Interaction volume radius: 5 \u00c5
Interaction volume height: 15 \u00c5
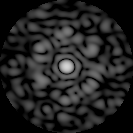
Disorder parameter: 0.6989